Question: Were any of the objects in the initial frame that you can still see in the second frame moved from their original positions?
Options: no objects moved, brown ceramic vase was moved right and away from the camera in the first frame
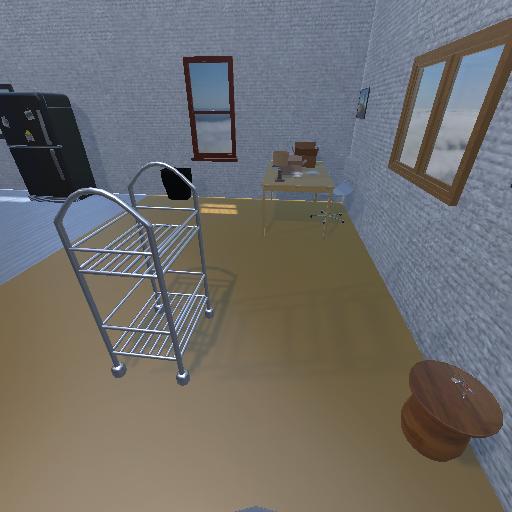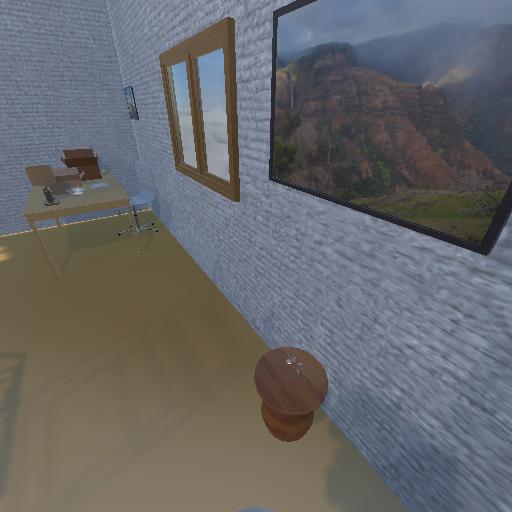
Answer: no objects moved